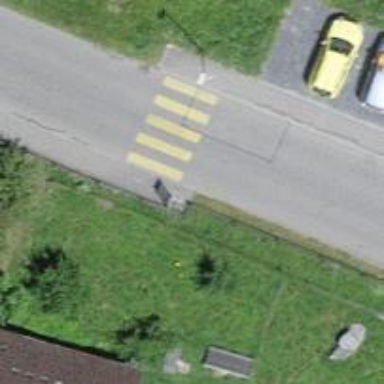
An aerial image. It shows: Marked crossing on the road.